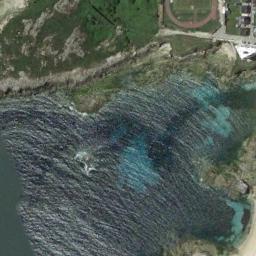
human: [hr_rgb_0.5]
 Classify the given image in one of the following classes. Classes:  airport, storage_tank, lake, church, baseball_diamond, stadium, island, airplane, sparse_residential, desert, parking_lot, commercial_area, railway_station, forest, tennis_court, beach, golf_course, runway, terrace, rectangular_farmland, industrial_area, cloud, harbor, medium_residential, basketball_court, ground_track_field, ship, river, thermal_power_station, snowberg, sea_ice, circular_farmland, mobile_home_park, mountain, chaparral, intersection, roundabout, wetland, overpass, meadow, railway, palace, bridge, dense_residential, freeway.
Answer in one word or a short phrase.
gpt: beach